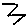
Label: zigzag